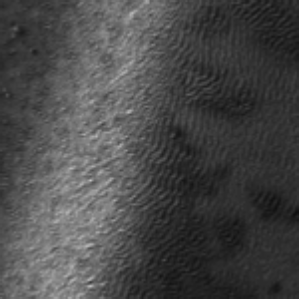
Label: frost